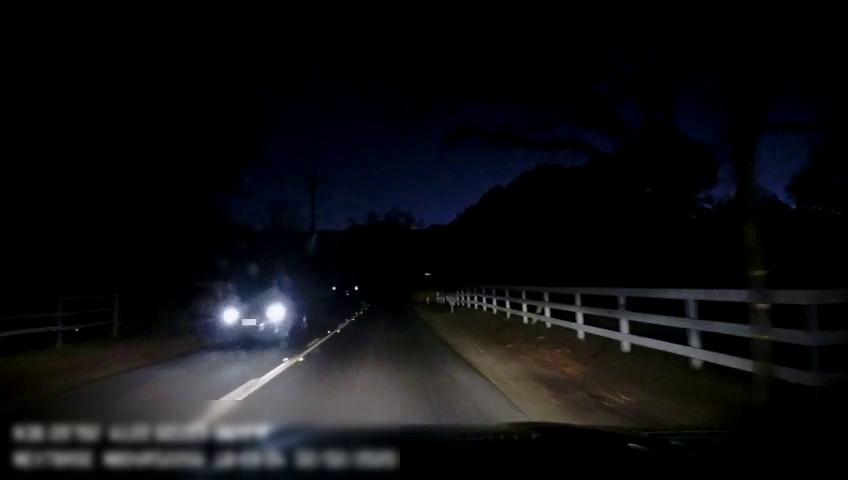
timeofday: Night
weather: Other
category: Drivable Space
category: Vehicles | Car
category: Lanes | Current Lane